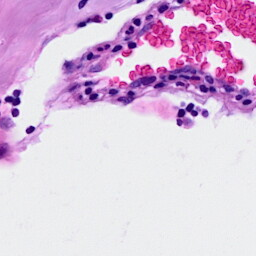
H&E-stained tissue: Breast